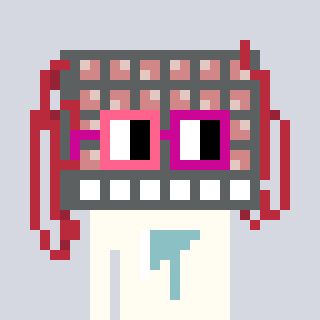
a pixel art character with square pink and red glasses, a turing-shaped head and a grayscale-colored body on a cool background